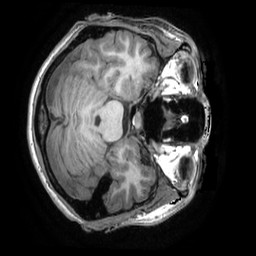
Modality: T1w
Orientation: axial
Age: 20
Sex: female
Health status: healthy
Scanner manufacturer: ge